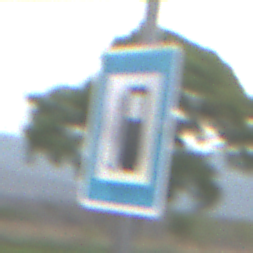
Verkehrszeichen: Tankstelle
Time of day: Midday
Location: Outdoor (Nature)
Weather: PartlyCloudy
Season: NotSpecified
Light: Natural